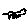
Label: cat